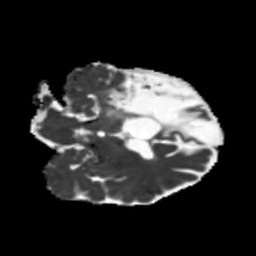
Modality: MD
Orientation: coronal
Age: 49
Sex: male
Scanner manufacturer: siemens
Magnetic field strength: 3 T
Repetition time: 5.25 s
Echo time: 0.08 s